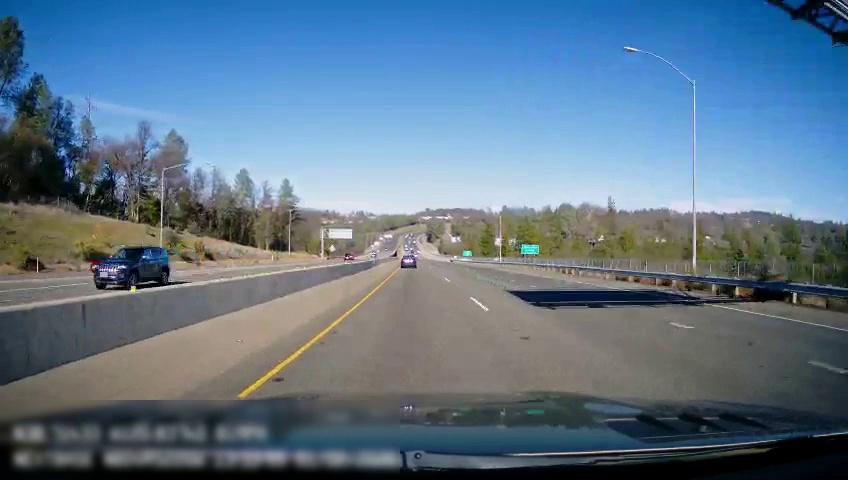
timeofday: Day
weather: Sunny
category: Drivable Space
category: Drivable Space
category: Vehicles | SUV
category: Vehicles | Car
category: Lanes | Current Lane
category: Lanes | Current Lane
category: Lanes | Alternate Lane
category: Lanes | Alternate Lane
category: Lanes | Alternate Lane
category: Lanes | Opposite Lane
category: Traffic | Signs